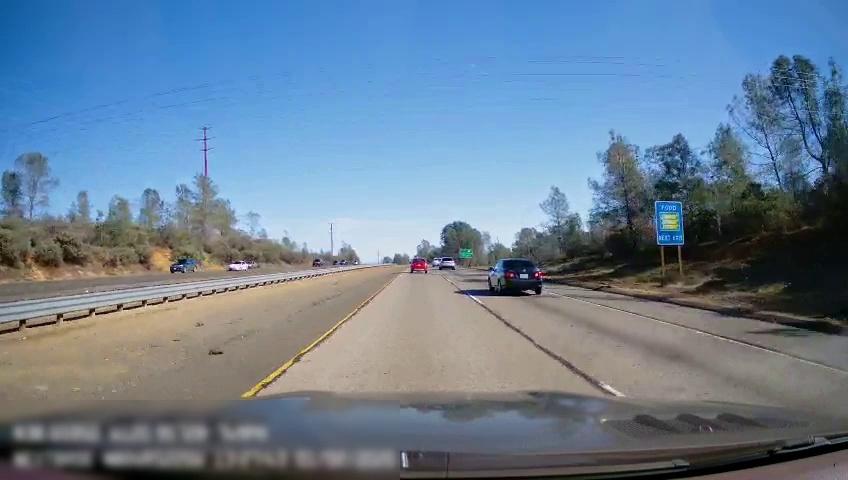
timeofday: Day
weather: Sunny
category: Drivable Space
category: Drivable Space
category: Vehicles | SUV
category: Vehicles | SUV
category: Vehicles | SUV
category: Vehicles | Truck
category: Vehicles | SUV
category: Vehicles | Car
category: Vehicles | Truck
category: Lanes | Current Lane
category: Lanes | Current Lane
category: Lanes | Alternate Lane
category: Traffic | Signs
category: Traffic | Signs
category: Traffic | Signs